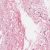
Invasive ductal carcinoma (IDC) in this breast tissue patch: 0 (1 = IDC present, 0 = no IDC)